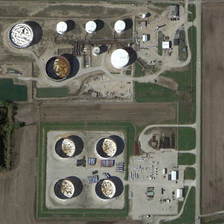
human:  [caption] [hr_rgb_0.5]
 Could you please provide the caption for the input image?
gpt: storage tanks with different sizes and shapes are working efficiently in the factory .

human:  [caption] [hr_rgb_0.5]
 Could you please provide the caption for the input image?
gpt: storage tanks with different sizes and shapes are working efficiently in the factory .

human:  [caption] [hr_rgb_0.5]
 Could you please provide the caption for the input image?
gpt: many storage tanks are near a large piece of meadow .

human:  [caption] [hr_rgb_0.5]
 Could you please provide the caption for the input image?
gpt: many storage tanks are near a large piece of meadow .

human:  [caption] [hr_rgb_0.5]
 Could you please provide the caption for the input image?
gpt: many storage tanks are near a large piece of meadow .